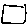
Label: square